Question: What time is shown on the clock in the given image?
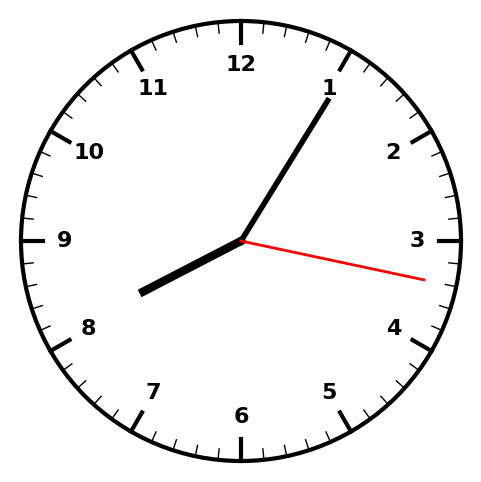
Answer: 08:05:17